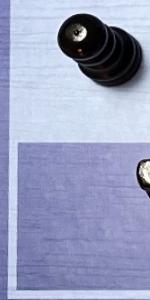
Label: Empty